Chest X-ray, PA view. Patient: 50 years old, sex M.
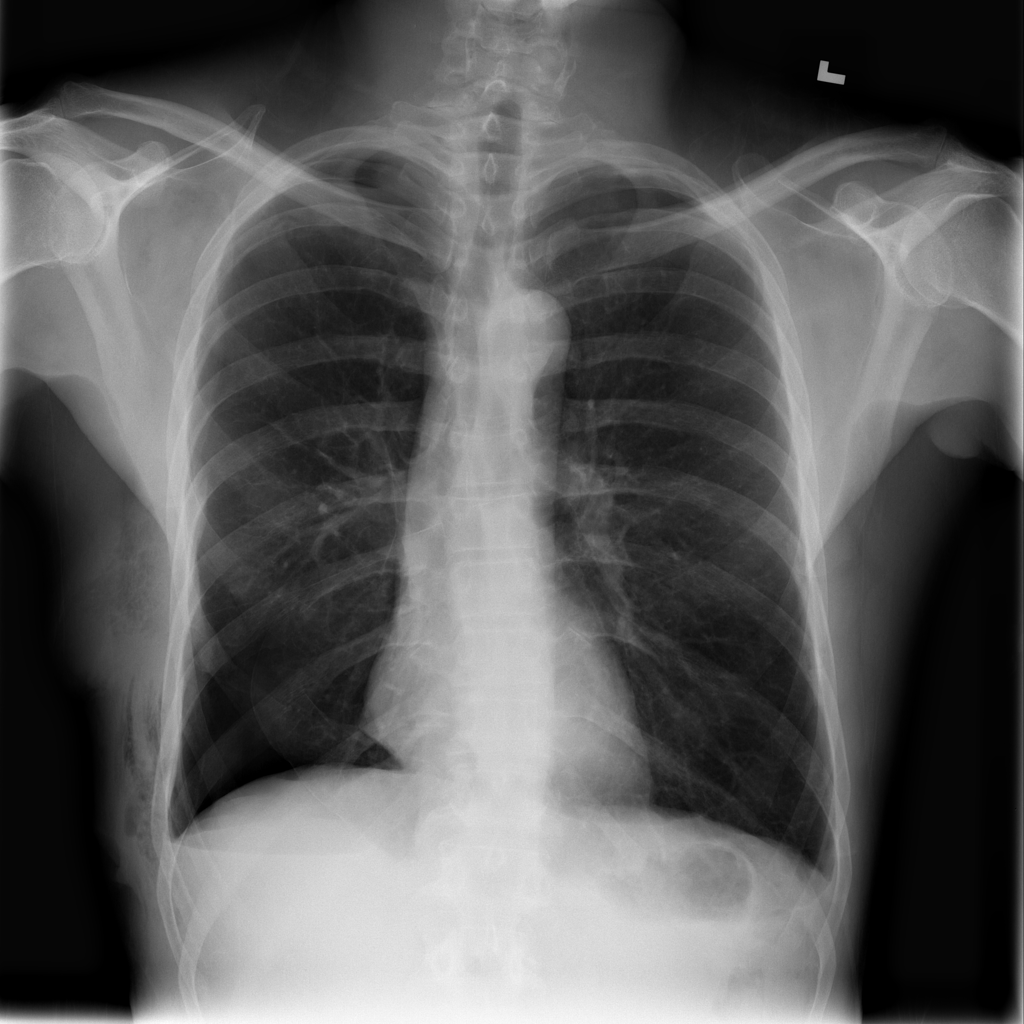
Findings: Emphysema